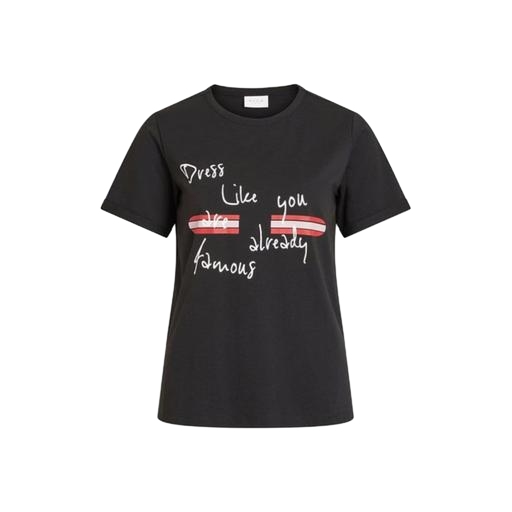
black bisou t-shirt, black plus size printed t-shirt only macy, black printed t-shirt, white background